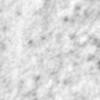
Label: no_change